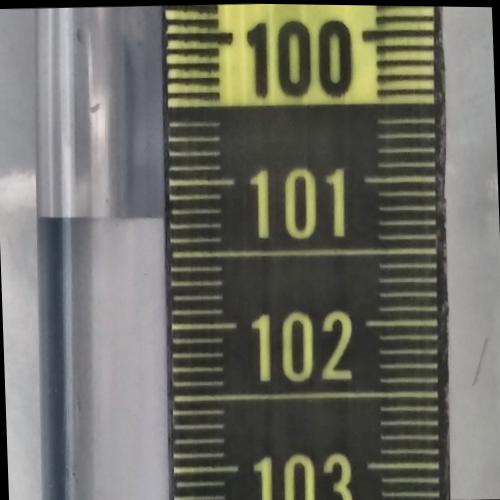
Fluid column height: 101.2 cm